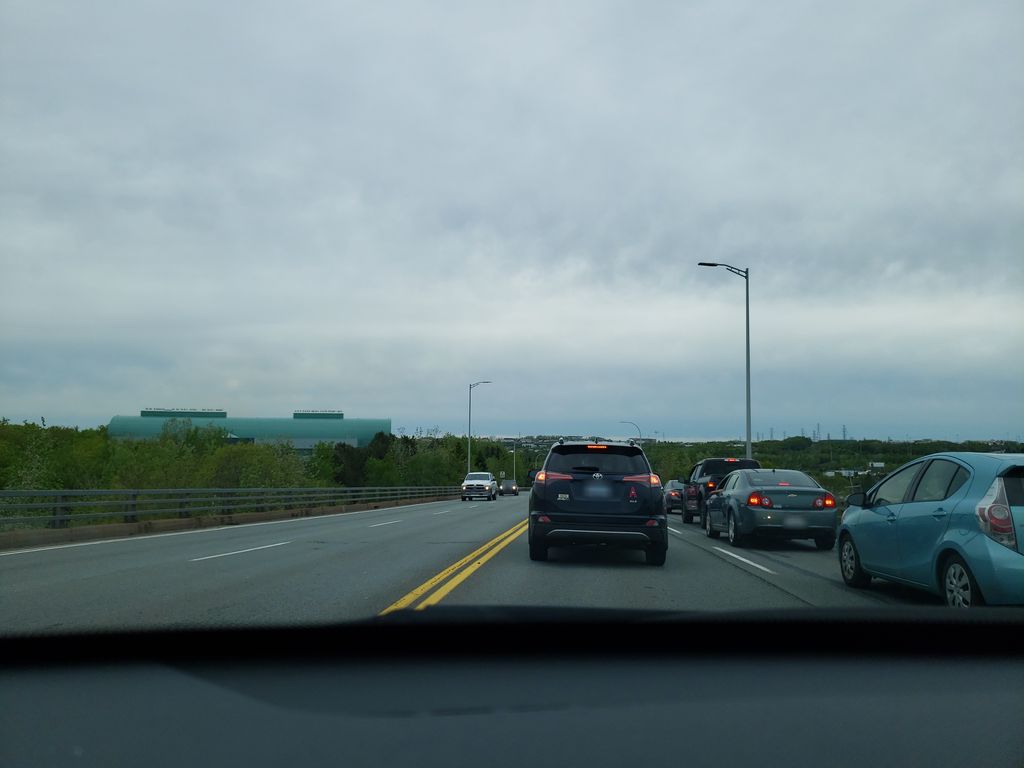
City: halifax